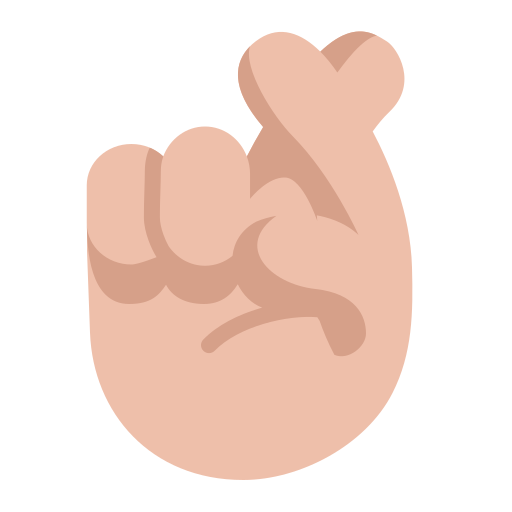
crossed fingers flat  light